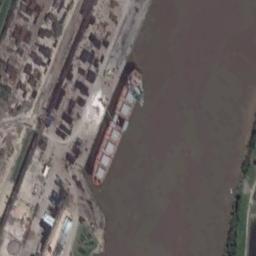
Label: ship